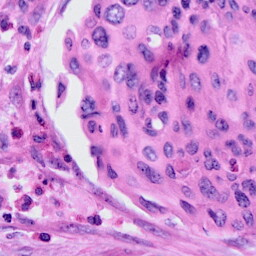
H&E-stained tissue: Cervix